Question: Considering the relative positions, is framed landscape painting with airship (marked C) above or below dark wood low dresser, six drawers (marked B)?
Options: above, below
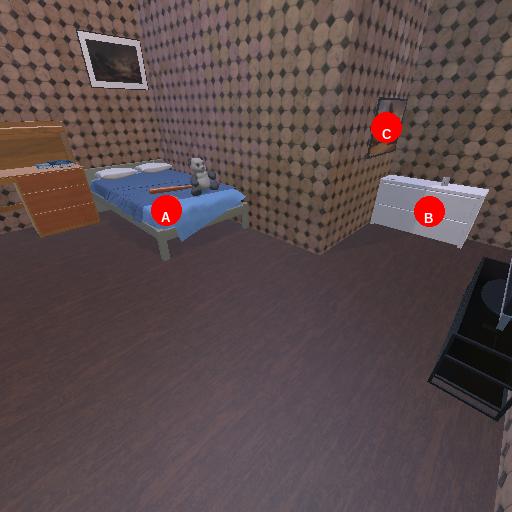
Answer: above